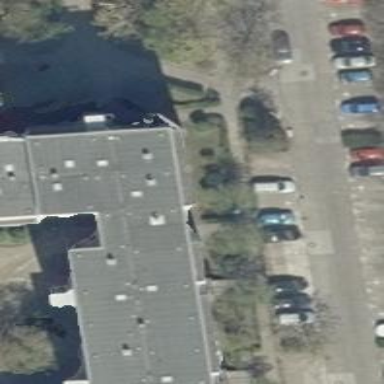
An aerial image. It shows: Flat-roofed residential building.